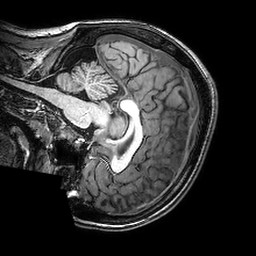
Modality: T1w
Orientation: sagittal
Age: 21
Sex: female
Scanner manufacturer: philips
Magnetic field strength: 3 T
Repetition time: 0.008415 s
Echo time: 0.00389 s